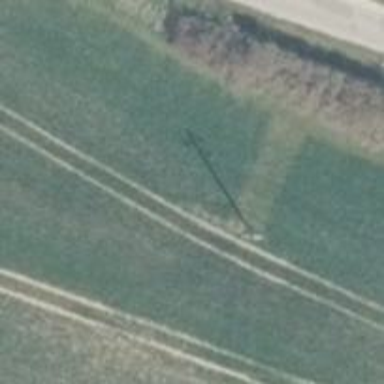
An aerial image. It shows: Power pole.